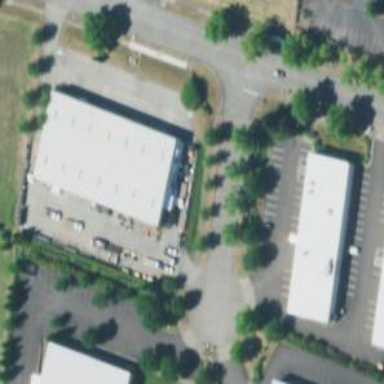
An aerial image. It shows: Trading shop located within building.